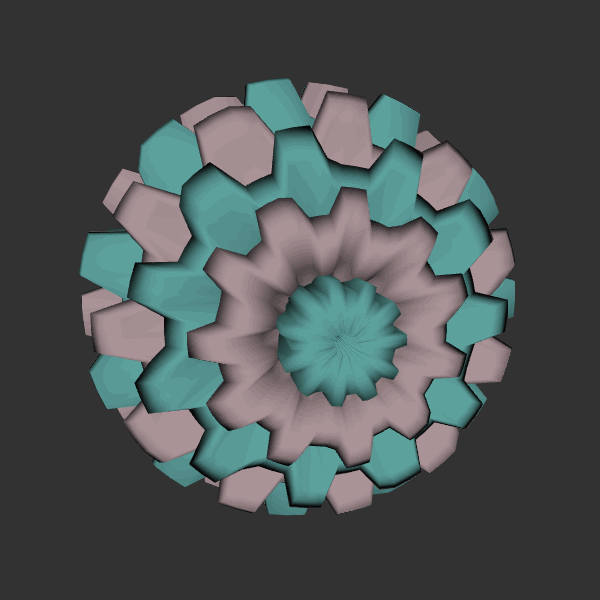
Background: dark